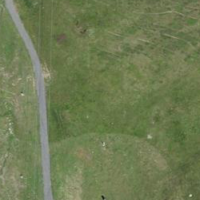
EUNIS habitat code: 26
Species observed at this site:
Stellaria graminea